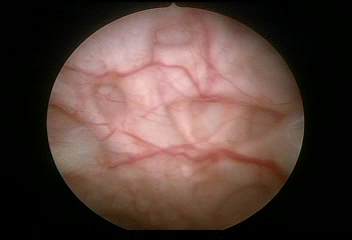
Modality: WLC
Class: Normal mucosa
Bladder cancer association: No